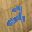
Label: 2